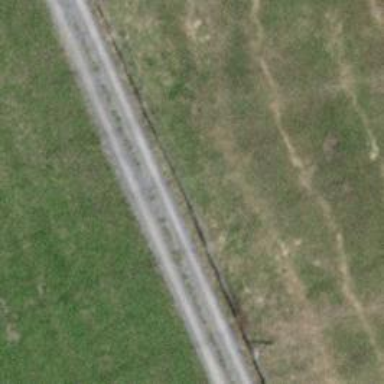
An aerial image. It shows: Fence.